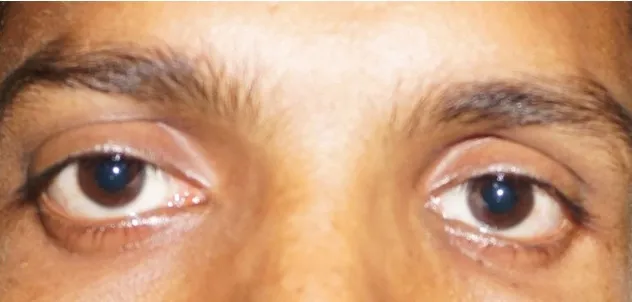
Photograph of the patient showing proptosis of the right eye.
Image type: medical_photograph (other_medical_photograph)